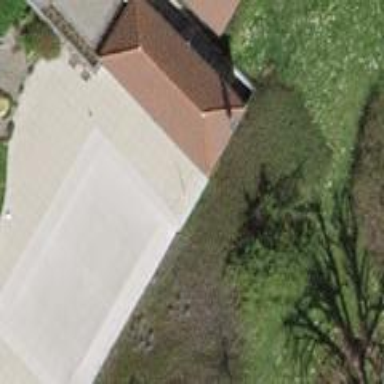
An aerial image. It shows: Swimming pool located in leisure land.